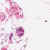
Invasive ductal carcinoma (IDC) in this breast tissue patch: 0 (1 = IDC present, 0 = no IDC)